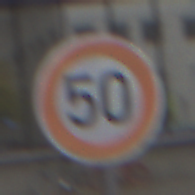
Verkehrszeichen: Geschwindigkeit50
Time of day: MorningAfternoon
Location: Outdoor (Urban)
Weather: Overcast
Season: NotSpecified
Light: Natural